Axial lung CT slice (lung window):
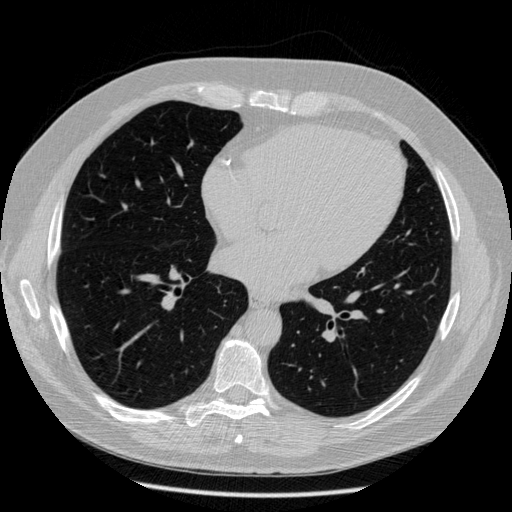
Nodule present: no